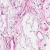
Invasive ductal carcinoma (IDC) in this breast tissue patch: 0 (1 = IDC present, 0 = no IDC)